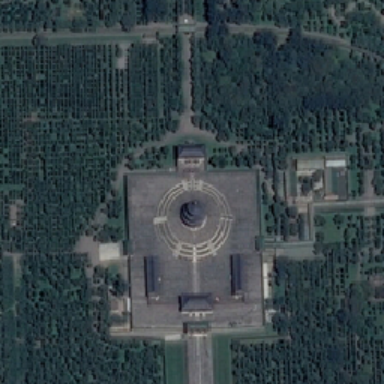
The square is surrounded by many dark green trees and buildings .